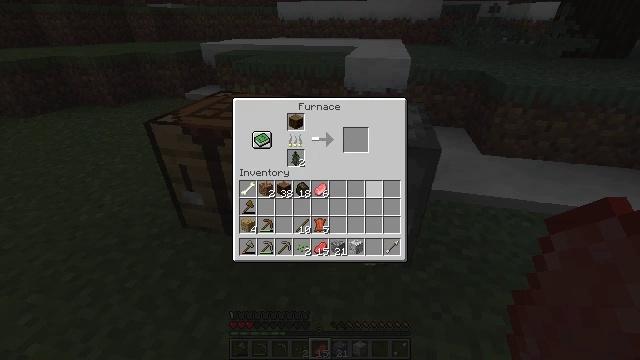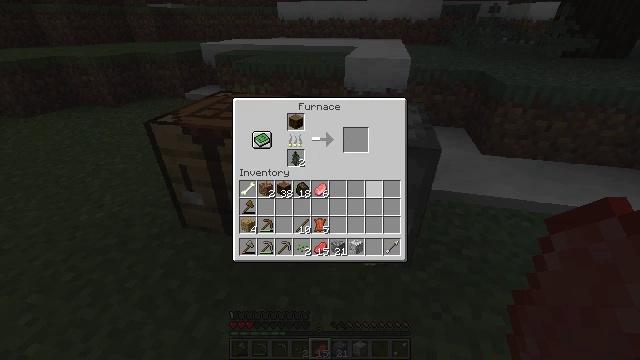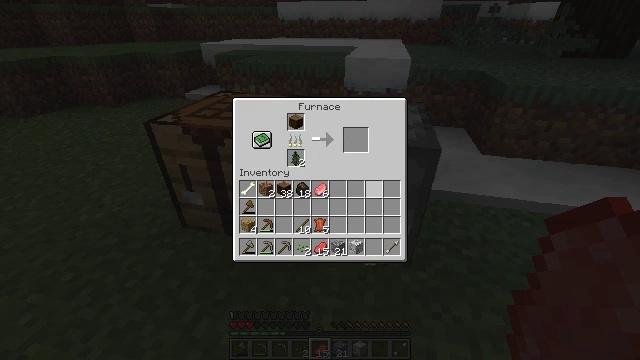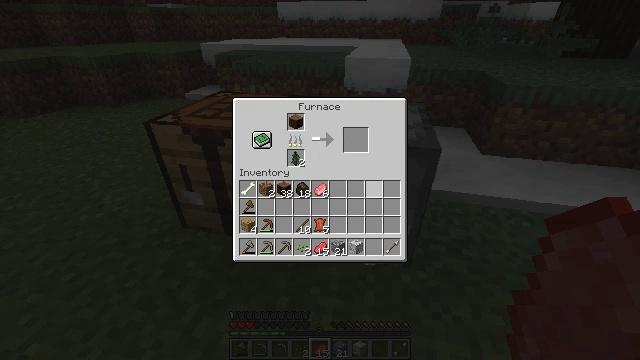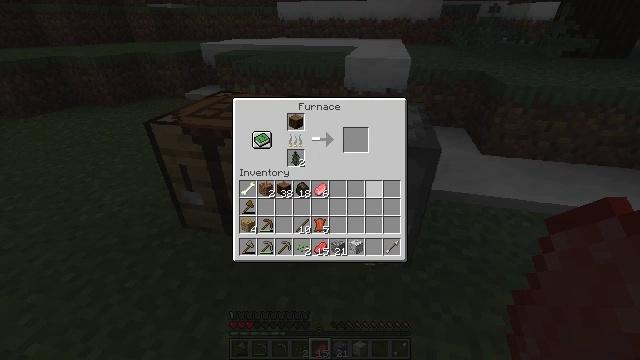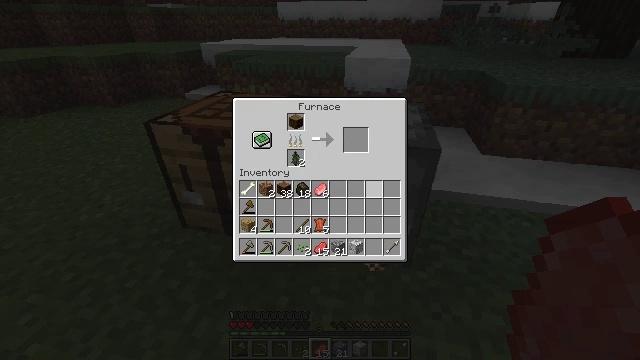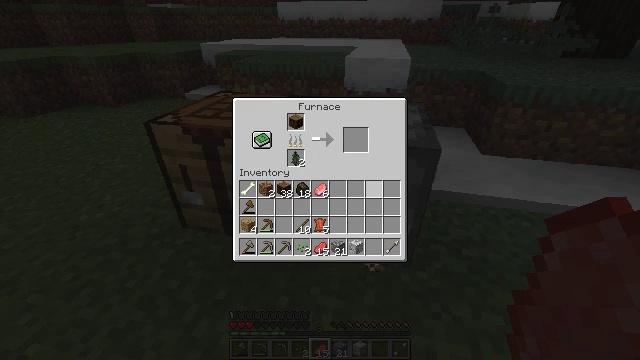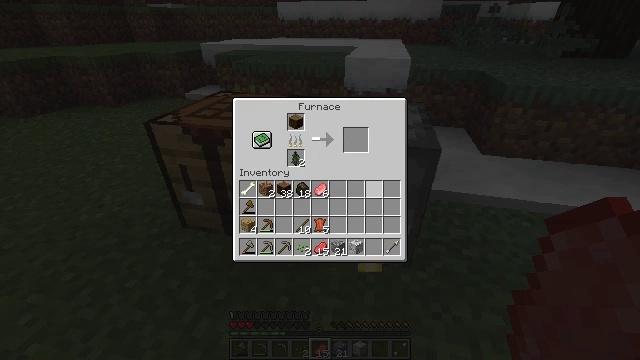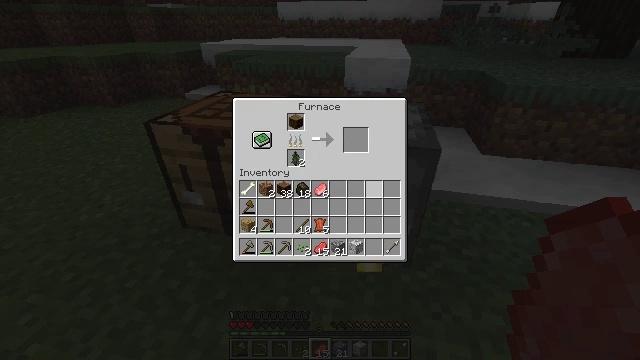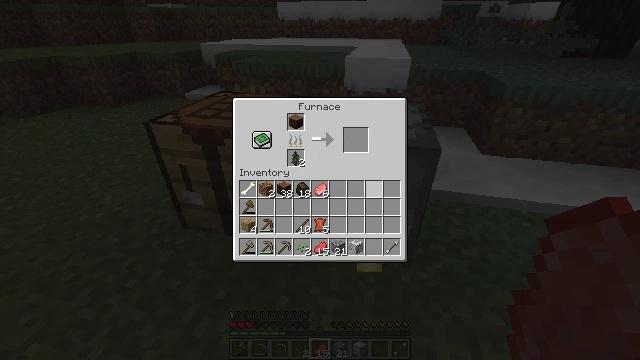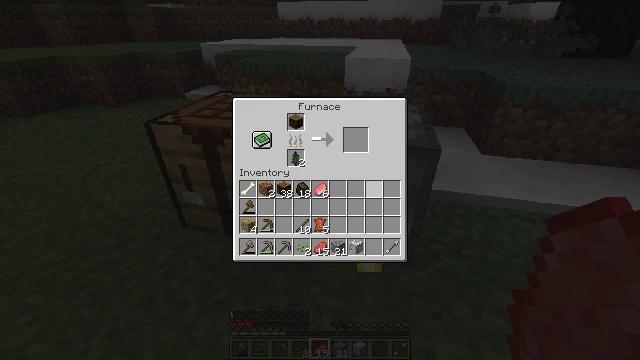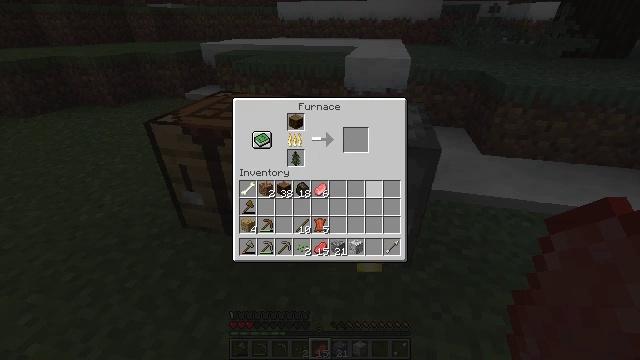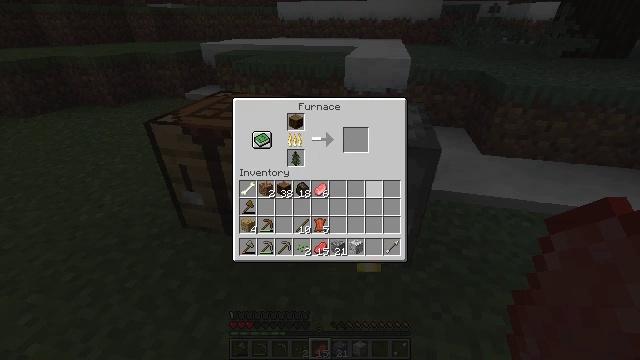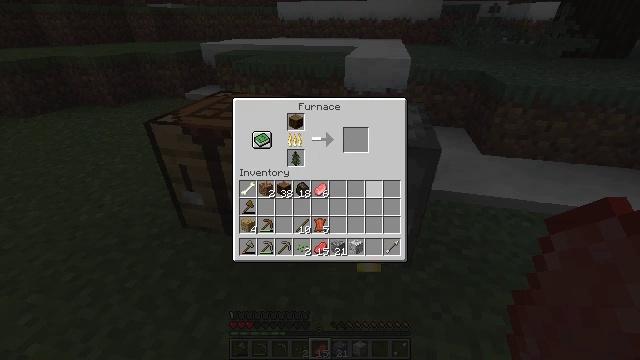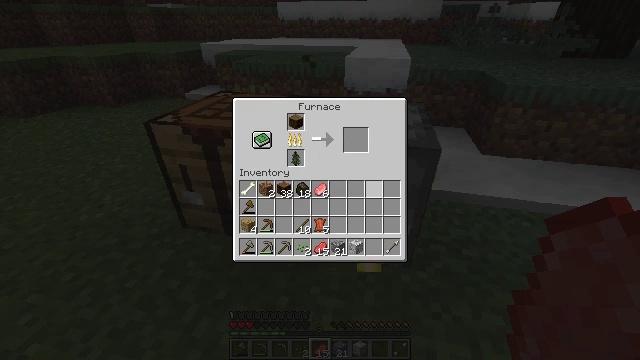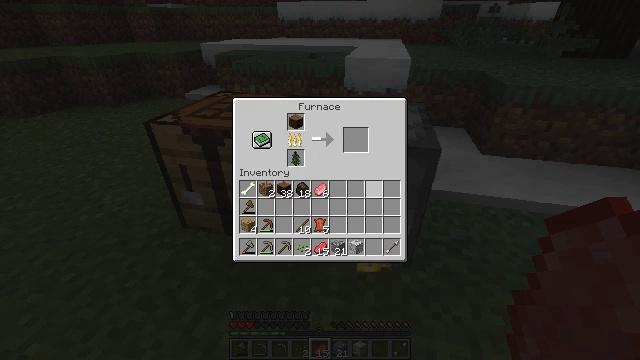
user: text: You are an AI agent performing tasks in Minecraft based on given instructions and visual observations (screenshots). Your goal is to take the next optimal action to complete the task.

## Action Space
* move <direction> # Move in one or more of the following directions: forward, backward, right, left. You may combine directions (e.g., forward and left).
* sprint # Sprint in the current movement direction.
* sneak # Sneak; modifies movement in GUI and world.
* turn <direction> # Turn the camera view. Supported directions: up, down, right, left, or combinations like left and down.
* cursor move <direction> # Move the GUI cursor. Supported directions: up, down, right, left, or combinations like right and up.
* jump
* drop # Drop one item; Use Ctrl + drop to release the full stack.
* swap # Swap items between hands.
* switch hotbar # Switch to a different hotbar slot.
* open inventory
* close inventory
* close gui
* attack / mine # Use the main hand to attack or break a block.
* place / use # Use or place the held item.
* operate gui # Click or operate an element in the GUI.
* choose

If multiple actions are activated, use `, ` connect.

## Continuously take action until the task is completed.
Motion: motion action
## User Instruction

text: Cook wood logs in the furnace to make charcoal.
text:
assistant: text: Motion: no_op
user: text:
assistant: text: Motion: no_op
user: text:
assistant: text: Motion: no_op
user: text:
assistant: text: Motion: no_op
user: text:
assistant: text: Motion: no_op
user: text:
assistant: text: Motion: no_op
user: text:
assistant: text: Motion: no_op
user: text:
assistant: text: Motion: no_op
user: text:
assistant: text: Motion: no_op
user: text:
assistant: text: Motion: no_op
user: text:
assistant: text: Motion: no_op
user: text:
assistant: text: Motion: no_op
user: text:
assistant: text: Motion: no_op
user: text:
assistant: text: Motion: no_op
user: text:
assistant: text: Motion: no_op
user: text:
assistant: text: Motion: no_op
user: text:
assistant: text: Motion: no_op
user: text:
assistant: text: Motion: no_op
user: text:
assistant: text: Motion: no_op
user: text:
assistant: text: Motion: no_op
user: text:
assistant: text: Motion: no_op
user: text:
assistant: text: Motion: no_op
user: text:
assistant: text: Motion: no_op
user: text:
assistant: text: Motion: no_op
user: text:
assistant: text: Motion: no_op
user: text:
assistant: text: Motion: no_op
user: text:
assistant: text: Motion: no_op
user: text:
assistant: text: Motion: no_op
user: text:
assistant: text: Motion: no_op
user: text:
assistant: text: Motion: no_op